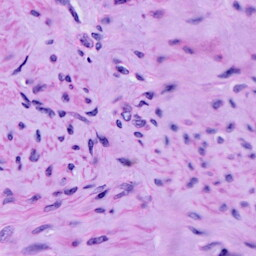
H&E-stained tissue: Cervix